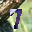
Label: 7